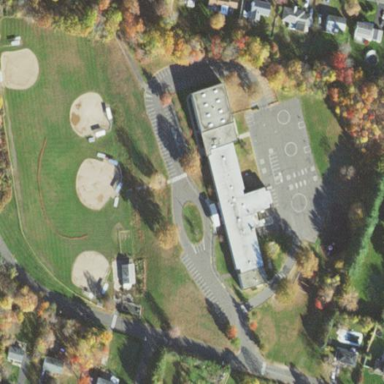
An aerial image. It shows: School.